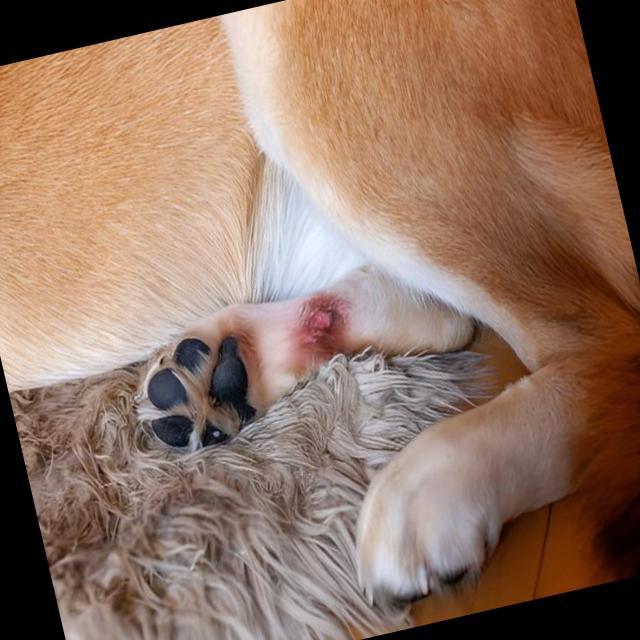
Canine dermatitis — inflammation of the skin presenting with erythema, pruritus, papules, and excoriation. May be allergic, contact, or atopic in origin.